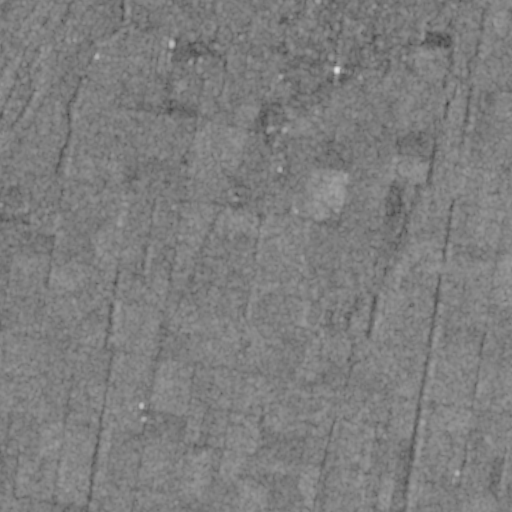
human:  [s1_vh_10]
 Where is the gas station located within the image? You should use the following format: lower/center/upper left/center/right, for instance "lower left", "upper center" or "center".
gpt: The gas station is located in the upper right of the image.
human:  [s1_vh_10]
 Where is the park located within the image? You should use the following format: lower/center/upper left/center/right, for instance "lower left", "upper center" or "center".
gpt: The park is located in the upper of the image.
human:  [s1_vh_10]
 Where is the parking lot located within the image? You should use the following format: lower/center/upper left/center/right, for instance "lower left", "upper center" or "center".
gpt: The parking lot is located in the upper right of the image.
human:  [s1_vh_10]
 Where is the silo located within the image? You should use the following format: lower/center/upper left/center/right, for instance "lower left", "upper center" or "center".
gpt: The silo is located in the upper left of the image.
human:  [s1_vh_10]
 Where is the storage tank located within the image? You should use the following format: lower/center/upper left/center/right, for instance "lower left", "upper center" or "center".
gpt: The storage tank is located in the upper right of the image.
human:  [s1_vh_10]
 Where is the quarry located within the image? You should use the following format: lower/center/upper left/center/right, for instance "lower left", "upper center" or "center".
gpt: There is no quarry in the image.

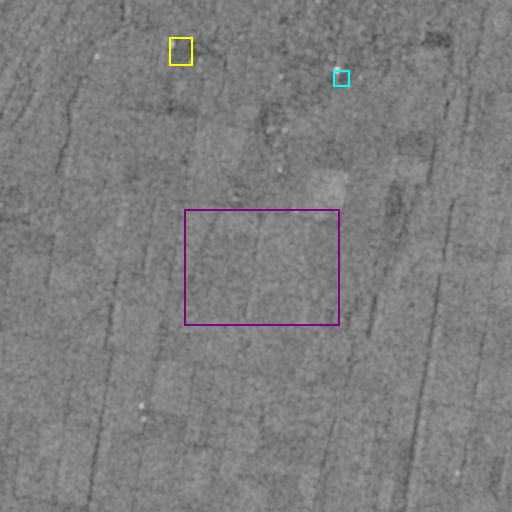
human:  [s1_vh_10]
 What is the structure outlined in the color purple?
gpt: The structure outlined in purple is a crop field.
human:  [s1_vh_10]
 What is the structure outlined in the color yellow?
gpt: The structure outlined in yellow is a park.
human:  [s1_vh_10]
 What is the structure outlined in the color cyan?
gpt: The structure outlined in cyan is a parking lot.
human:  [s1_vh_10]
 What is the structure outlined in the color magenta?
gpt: There is no magenta outline.